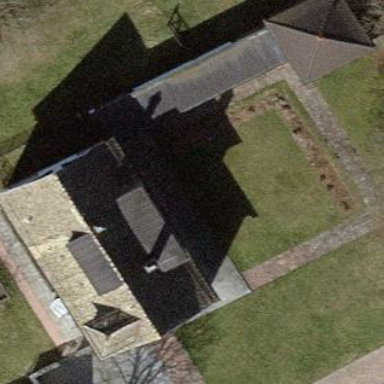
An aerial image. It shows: Detached building.